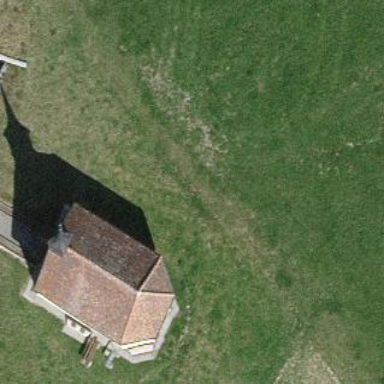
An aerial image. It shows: Chapel building.